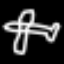
Label: airplane